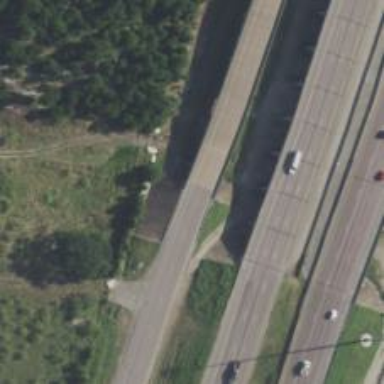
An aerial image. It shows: Secondary road with frontage road and bridge.